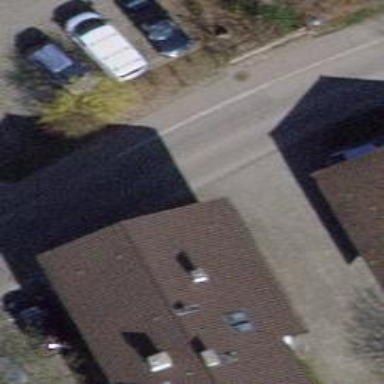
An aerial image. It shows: Residential road with asphalt surface. There is sidewalk on the left side and opposite track cycleway.